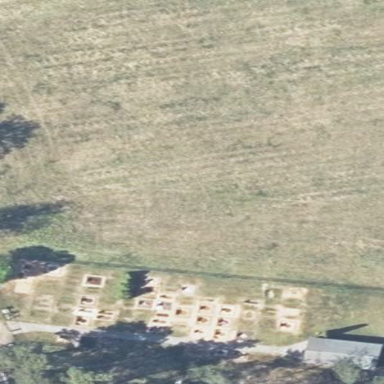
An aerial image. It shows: Cemetery.